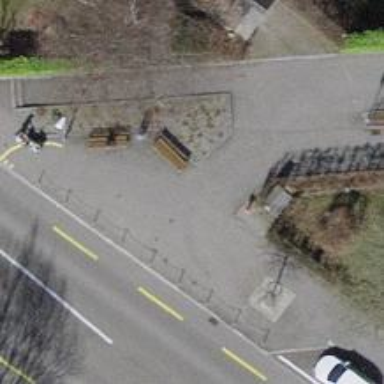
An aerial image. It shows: Brown bench in the vicinity.